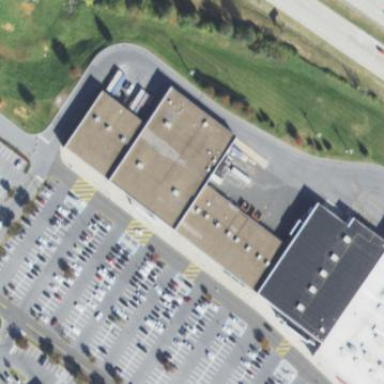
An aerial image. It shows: Department store building.